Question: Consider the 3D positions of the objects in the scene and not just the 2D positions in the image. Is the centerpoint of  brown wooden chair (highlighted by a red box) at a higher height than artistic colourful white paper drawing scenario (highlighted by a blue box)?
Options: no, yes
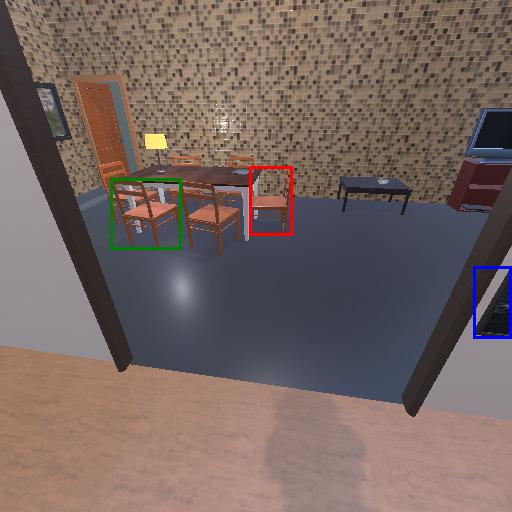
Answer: no